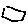
Label: hexagon